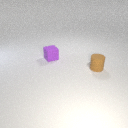
small purple rubber cube behind small brown rubber cylinder